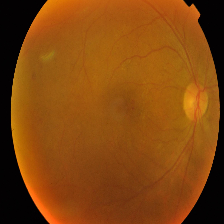
Diabetic retinopathy grade: Proliferative DR